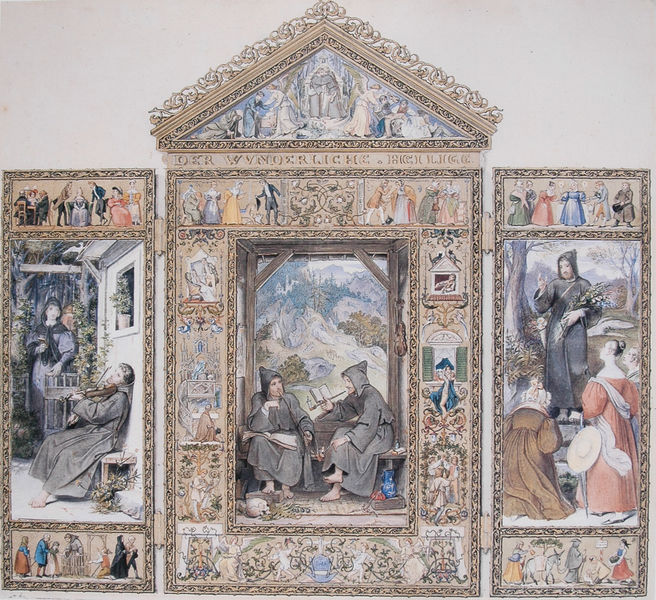
Titel: Der wunderliche Heilige
Künstler: Moritz von Schwind
Standort: Stuttgart
Institution: Staatsgalerie, Graphische Sammlung
Schlagwörter: baum, berg, blau, flügel, gemälde, mann, vogel, weiß, aquarell, dreieck, frauen, gelb, grün, landschaft, menschen, sitzen, blumen, braun, fenster, frau, grau, holz, hut, kleid, männer, orange, schwarz, szene, tisch, zimmer, dach, haus, rot, tiere, haube, leute, malerei, muster, ornament, architektur, band, bibel, rahmen, stehen, instrument, natur, vögel, kirche, gold, kutte, drei, personen, musik, gotik, rosa, wald, pferde, ranken, bilder, italien, farben, gebirge, giebel, bank, rand, figuren, romantik, tafel, spielen, pfeife, inschrift, musizieren, ornamente, verzierung, streifen, metall, strauss, balken, foto, buch, glaube, knien, gebet, gravur, altar, photo, dreiecksgiebel, scharniere, geige, geigenbogen, geiger, musike, violine, farbfoto, pfer, mittelalter, märchen, romanik, segen, segnen, mönch, blumenstock, franziskus, heiliger, mönche, kutten, heilige, pfeiffe, ähren, gebinde, heilig, schwind, anbetung, leier, szenen, laube, schnitzwerk, altarbild, weiß weis, toskana, pater, tryptichon, tympanon, htte, dreieckgiebel, gesprenge, retabel, flügelaltar, triptychon, predigen, verehren, kapuzen, lehren, wandlung, benedikt, heiliger franziskus, atudie, dominikus, photoaltar, belehrung, dreigeteilt, giebel#